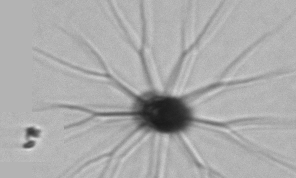
Label: Bacteriastrum